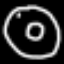
Label: donut